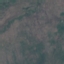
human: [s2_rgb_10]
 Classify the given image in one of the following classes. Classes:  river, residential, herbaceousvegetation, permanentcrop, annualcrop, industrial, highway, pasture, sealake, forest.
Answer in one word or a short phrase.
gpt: HerbaceousVegetation